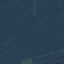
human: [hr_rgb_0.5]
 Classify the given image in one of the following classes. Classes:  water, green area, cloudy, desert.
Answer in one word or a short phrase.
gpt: green area